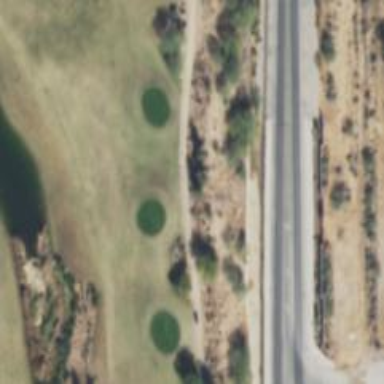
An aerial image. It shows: Service road used as golf cart path.